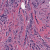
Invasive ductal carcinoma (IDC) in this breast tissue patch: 1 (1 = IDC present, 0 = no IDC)